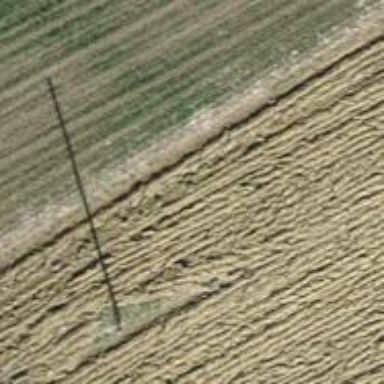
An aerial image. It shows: Power pole.